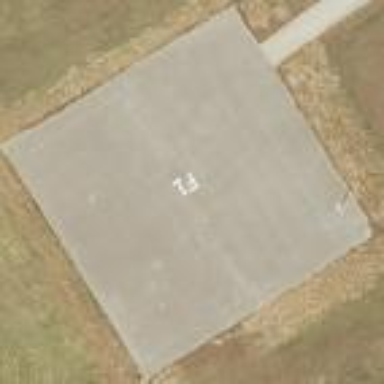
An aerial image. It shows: Image of helipad at airport.